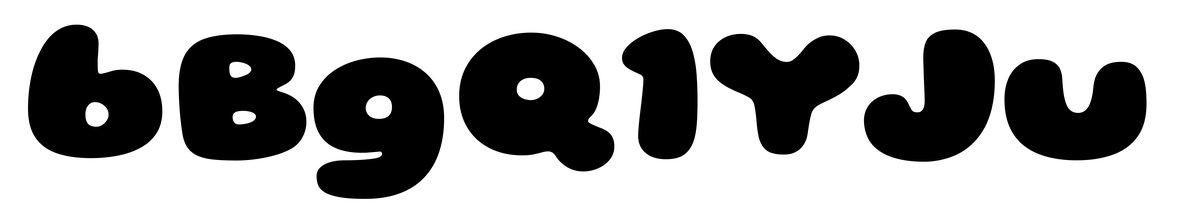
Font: Gluten_Black